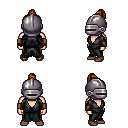
a pixel art fantasy rpg character, male body template, human, light skin, gray robe, gold greaves, blonde short topknot hairstyle, metal helm, leather bracers, brown shoes, four views (front, back, left, right), 2x2 character sprite sheet, small pixel art, hard edges, no anti-aliasing